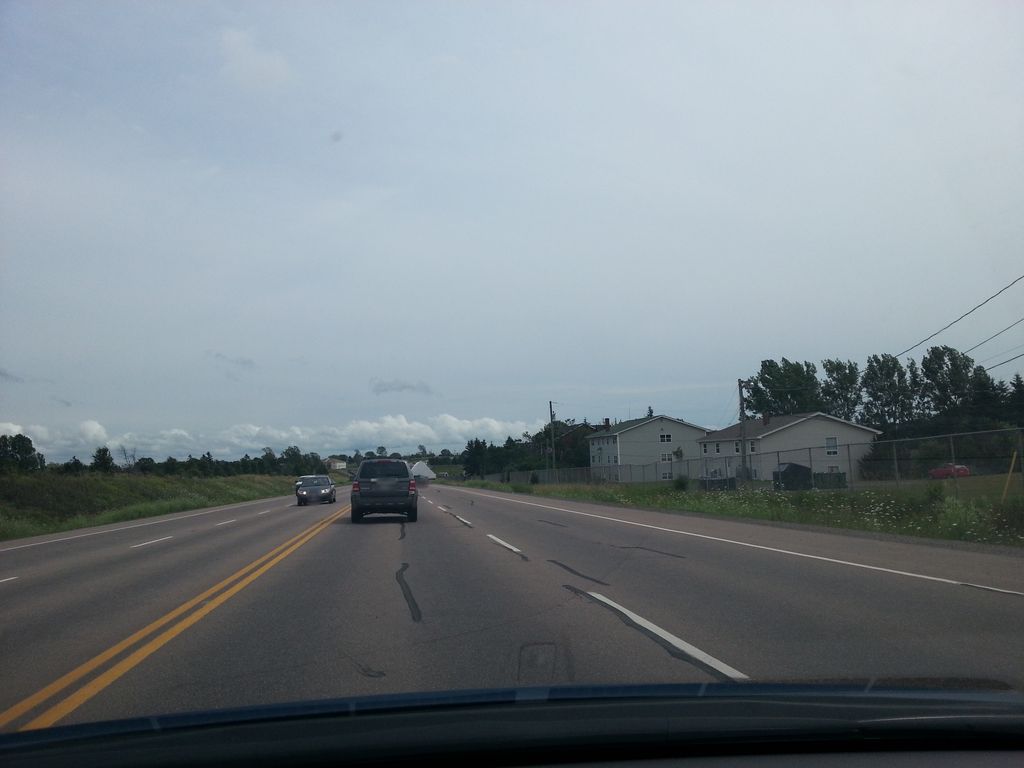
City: charlottetown